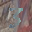
Label: 3